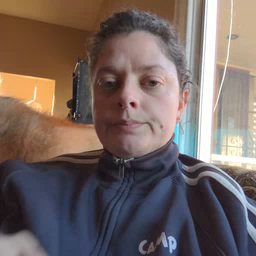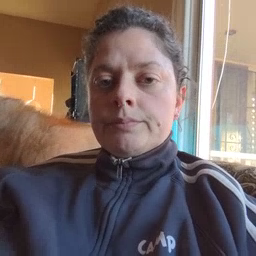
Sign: toothbrush